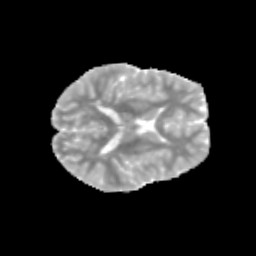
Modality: MD
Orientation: axial
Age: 13
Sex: male
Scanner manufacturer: siemens
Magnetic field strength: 3 T
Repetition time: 3.8 s
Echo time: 0.07 s